Question: I'm trying to use the Google Maps API. I directly copied <URL> from the docs but the map isn't showing up the way I expected:

I tried to look through my code to see if there's any error, but no luck. Any idea?
<URL>
'''
function initialize() {
var mapOptions = {
zoom: 8,
center: new google.maps.LatLng(-34.397, 150.644),
mapTypeId: google.maps.MapTypeId.ROADMAP
}
var map = new google.maps.Map($("#mapView")[0], mapOptions);
}
'''
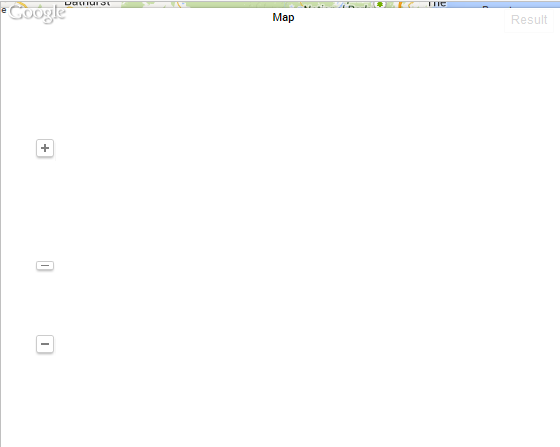
Answer: Your CSS:
'''
div, body, html {
width: 100%;
height: 100%;
margin: 0;
padding: 0;
}
'''
...will affect any div-element in the page, also the div's created by the maps-API.
Use this selector instead: '#mapView, body, html'
<URL>